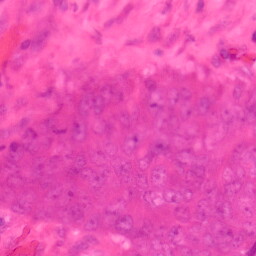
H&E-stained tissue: Colon